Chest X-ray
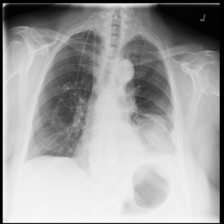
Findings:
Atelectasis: negative
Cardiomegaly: negative
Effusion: negative
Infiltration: negative
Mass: positive
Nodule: negative
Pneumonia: negative
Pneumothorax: negative
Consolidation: negative
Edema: negative
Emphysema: negative
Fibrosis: negative
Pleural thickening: positive
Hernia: negative